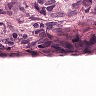
Metastatic tissue present: yes